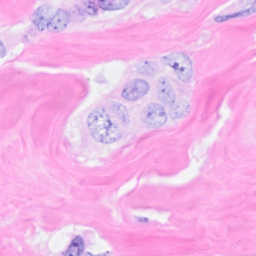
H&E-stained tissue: Breast